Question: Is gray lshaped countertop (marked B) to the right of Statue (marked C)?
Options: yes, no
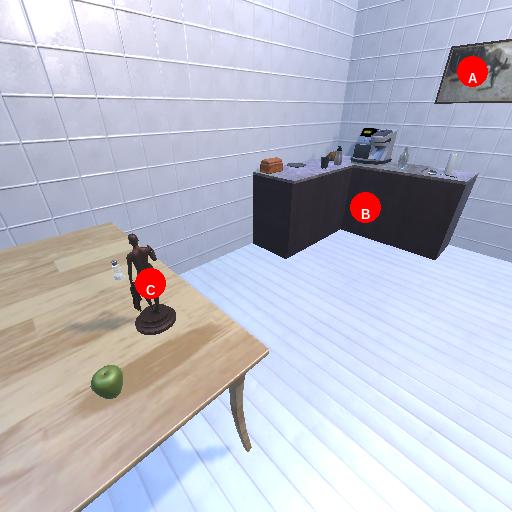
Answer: yes